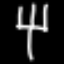
Label: fork